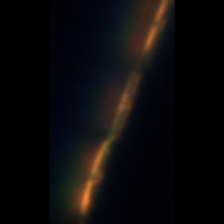
Taxon: Psuedo-nitzschia
Group: Diatoms